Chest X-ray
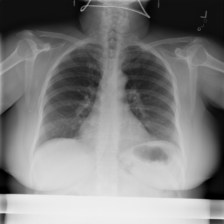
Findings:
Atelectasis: negative
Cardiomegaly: negative
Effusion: negative
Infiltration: negative
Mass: negative
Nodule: negative
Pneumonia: negative
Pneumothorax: negative
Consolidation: negative
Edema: negative
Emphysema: negative
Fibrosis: negative
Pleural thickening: negative
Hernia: negative